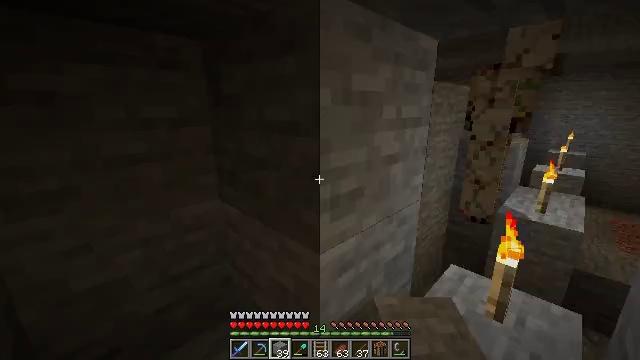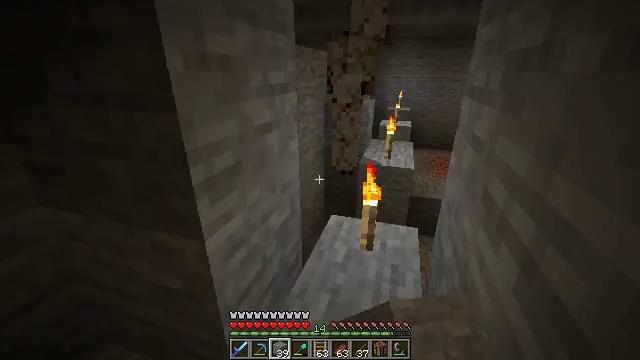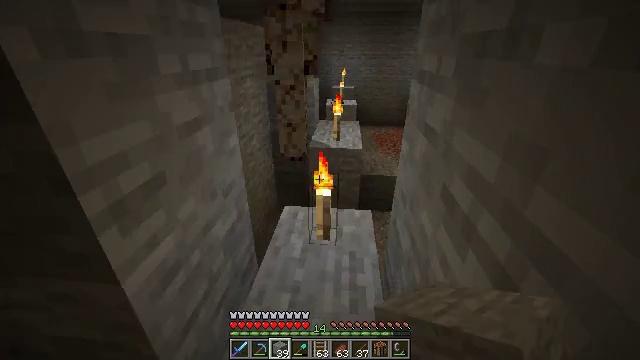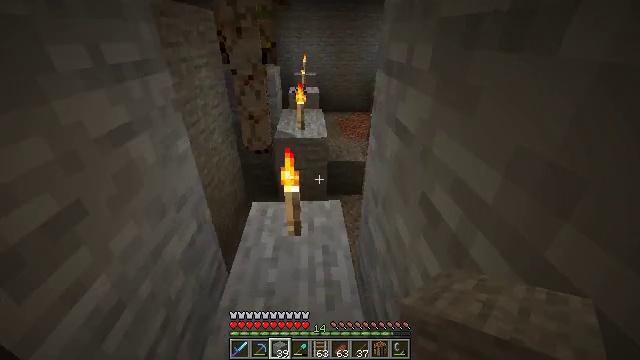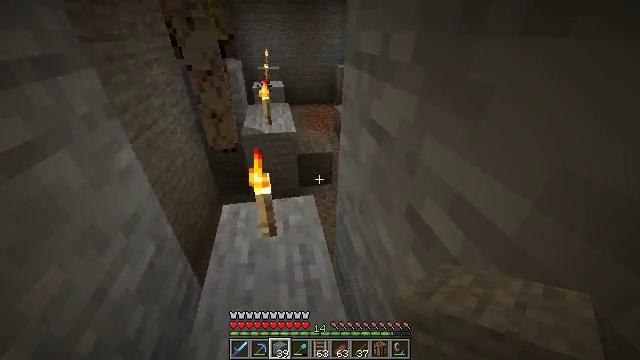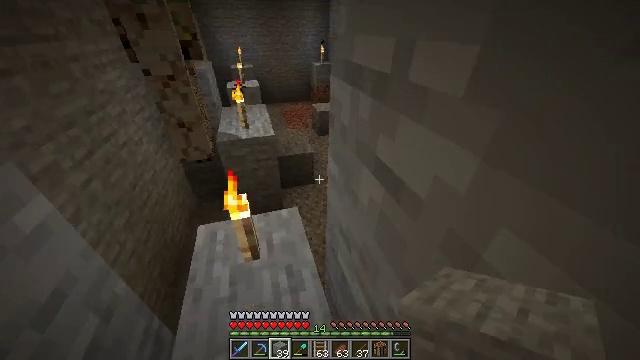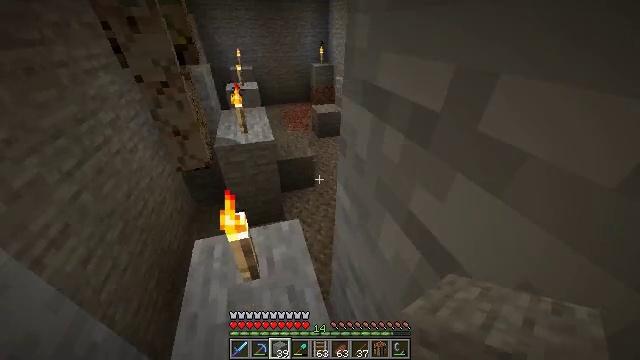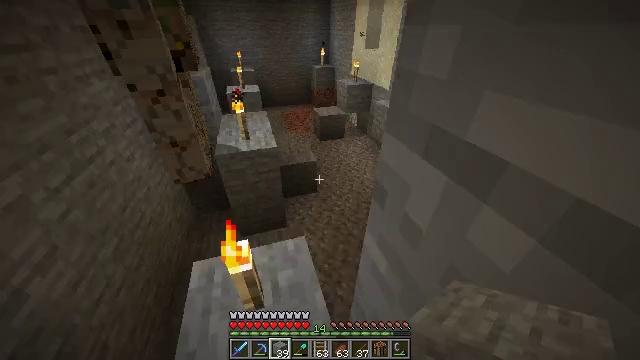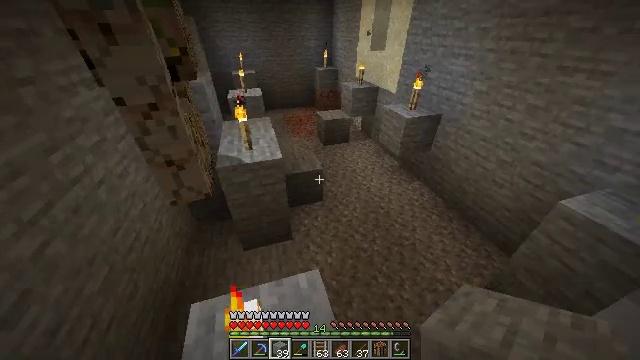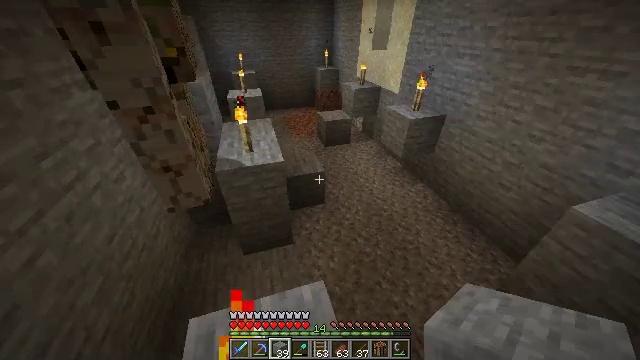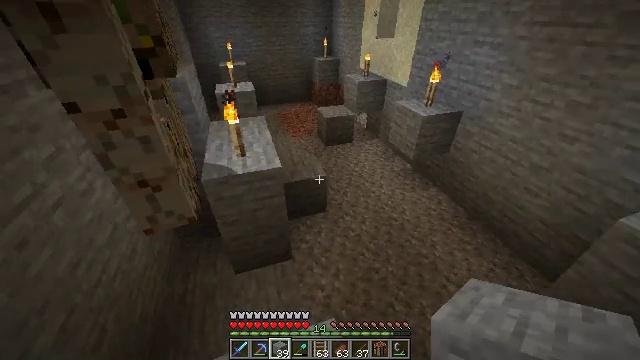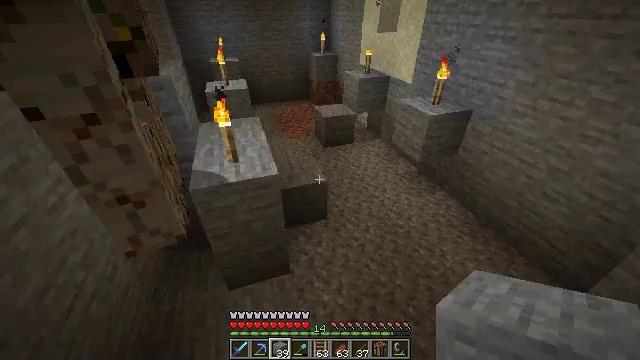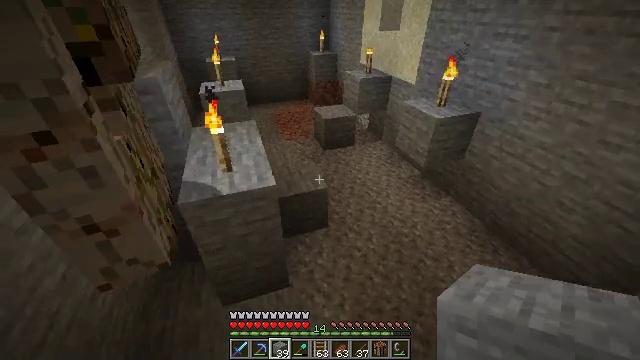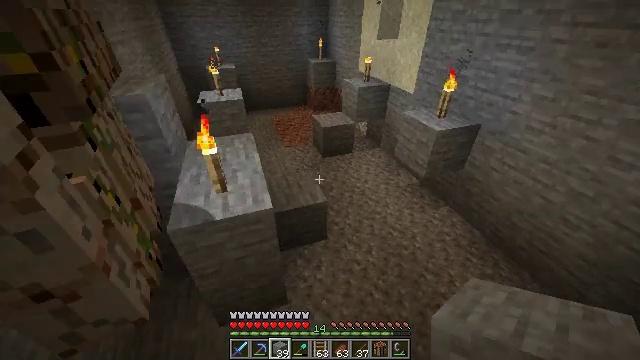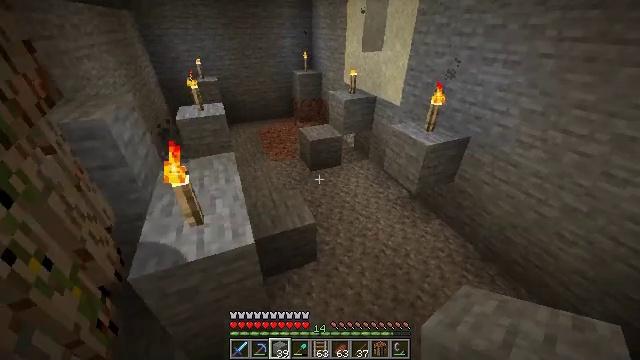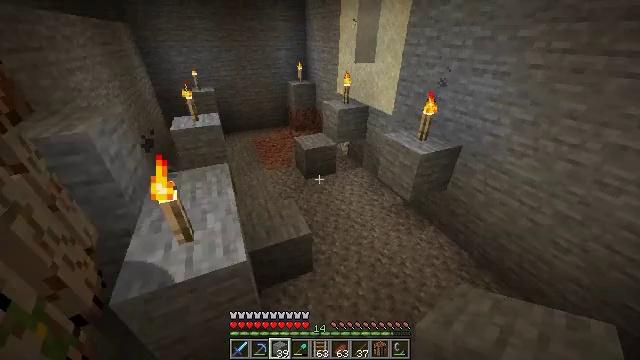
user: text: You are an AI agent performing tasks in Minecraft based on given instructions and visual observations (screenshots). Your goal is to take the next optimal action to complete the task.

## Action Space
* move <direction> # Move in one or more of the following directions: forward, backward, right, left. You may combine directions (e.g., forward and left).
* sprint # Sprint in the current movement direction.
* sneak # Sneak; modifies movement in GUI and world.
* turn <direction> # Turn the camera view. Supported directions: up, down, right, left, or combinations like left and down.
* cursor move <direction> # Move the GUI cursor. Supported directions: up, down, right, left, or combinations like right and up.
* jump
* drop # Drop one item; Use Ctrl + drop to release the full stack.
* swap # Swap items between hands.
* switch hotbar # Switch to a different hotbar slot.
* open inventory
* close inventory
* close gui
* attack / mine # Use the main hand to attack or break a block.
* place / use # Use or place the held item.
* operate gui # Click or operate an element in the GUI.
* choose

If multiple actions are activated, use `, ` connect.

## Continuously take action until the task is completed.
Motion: motion action
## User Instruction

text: Kill the chicken.
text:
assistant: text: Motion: move forward, turn right and down
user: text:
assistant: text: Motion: move forward, sprint, turn right and down
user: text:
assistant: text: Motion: move forward, sprint, turn right and down
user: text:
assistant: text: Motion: move forward, sprint, turn right and down
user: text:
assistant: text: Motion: move forward, sprint, turn right and down
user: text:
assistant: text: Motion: move forward, sprint
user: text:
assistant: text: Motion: move forward, sprint
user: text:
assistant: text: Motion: move forward, sprint
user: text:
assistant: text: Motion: move forward, sprint
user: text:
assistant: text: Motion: move forward, sprint
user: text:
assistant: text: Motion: move forward, sprint
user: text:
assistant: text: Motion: move forward, sprint
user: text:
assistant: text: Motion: move forward, sprint
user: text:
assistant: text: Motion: move forward, sprint, turn right and up
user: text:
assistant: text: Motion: move forward, sprint, turn right and up
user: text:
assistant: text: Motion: move forward, sprint, turn right and up, switch to hotbar 1
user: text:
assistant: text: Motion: move forward, sprint, turn up, switch to hotbar 1
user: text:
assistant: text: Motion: move forward, sprint, switch to hotbar 1
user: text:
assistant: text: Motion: move forward and move right, sprint
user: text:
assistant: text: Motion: move forward and move right, sprint, turn left
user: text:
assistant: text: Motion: move forward, sprint
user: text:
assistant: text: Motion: move forward, sprint
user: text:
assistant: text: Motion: move forward, sprint
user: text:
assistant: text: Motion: move forward, sprint, turn left and up
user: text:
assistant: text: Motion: move forward, sprint, turn left and up
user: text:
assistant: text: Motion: move forward and move right, sprint
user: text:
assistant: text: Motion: move forward and move right, sprint
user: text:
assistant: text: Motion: move forward and move right, sprint
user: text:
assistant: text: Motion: move forward, sprint
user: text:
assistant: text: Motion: move forward, sprint